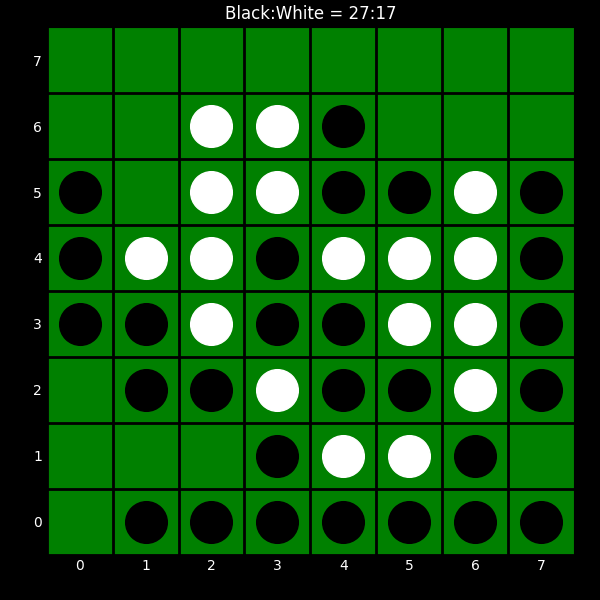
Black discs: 27
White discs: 17